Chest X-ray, PA view. Patient: 43 years old, sex F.
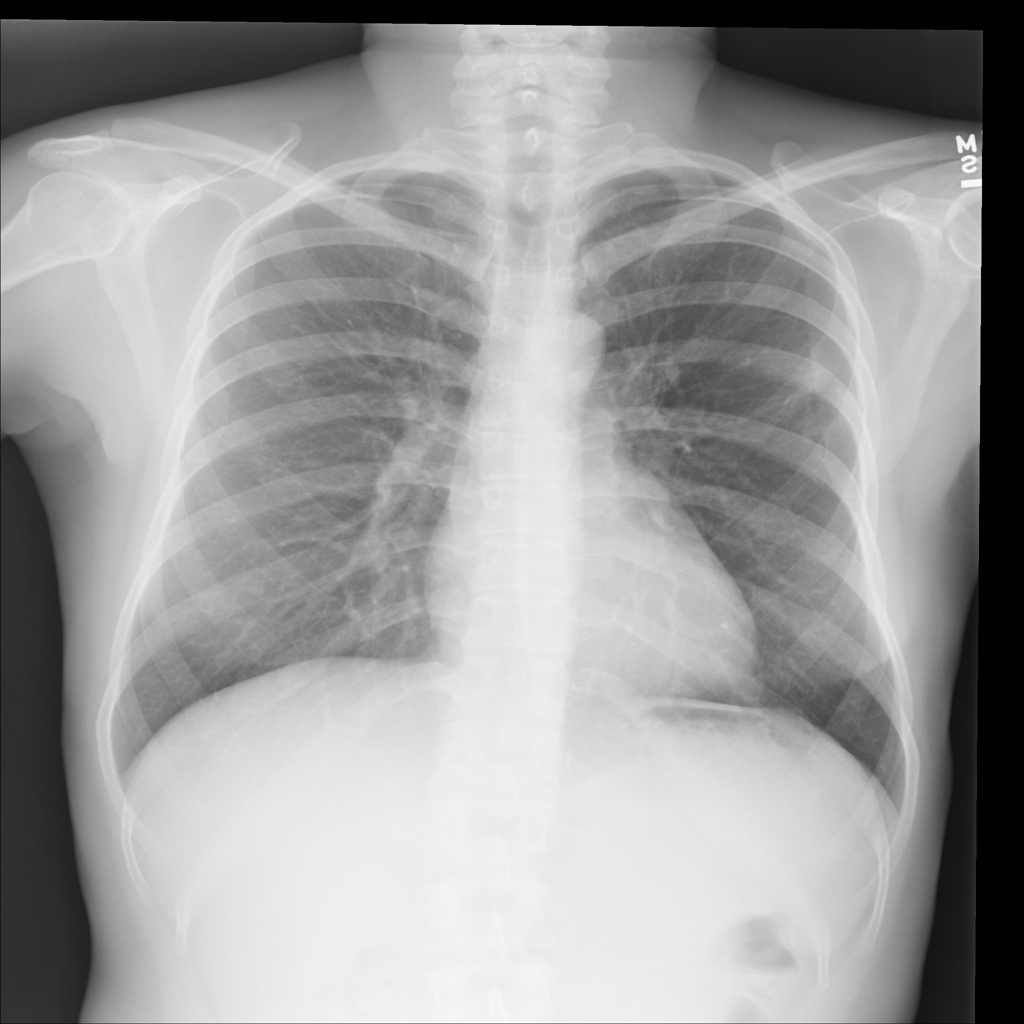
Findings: No Finding